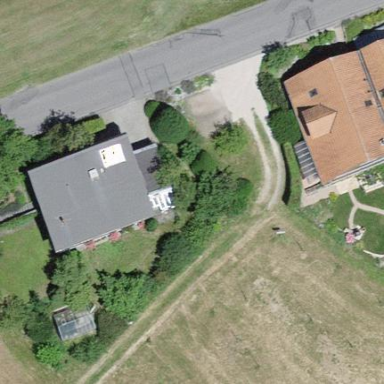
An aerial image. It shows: Residential building.